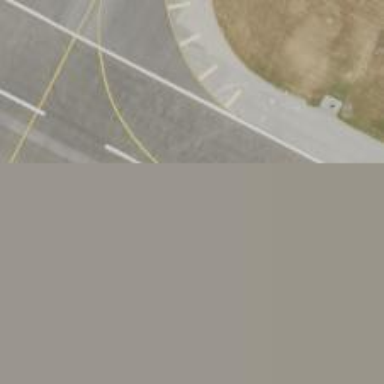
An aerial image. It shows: Asphalt runway with displaced threshold at the airport.